Aerial crown-view tile of a tropical tree (Barro Colorado Island, Panama), acquired 20250124:
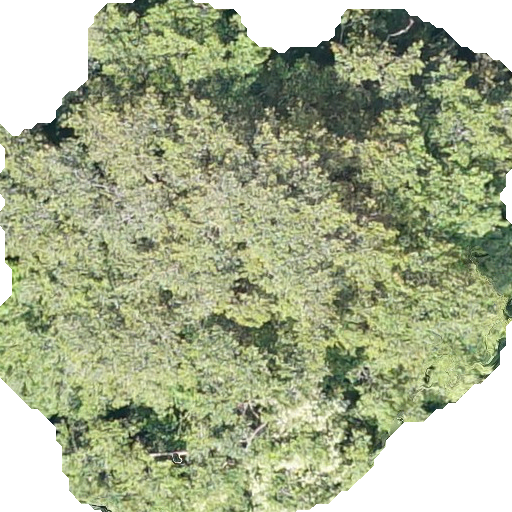
Species: Chrysophyllum cainito
GBIF accepted scientific name: Chrysophyllum cainito
Crown area: 327.467 m²